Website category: university
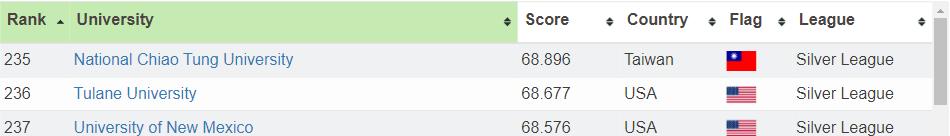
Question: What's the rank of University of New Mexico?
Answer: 237

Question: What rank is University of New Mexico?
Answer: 237

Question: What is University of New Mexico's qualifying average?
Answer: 237

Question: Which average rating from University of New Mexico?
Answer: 237

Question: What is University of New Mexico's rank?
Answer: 237

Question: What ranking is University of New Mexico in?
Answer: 237

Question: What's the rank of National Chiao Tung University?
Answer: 235

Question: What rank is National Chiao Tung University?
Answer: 235

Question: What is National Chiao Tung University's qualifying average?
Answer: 235

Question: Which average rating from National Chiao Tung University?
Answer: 235

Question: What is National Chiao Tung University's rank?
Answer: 235

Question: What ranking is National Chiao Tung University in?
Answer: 235

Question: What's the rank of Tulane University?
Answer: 236

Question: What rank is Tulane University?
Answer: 236

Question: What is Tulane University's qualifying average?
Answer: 236

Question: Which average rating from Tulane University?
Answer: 236

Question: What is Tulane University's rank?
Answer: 236

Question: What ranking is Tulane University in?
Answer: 236

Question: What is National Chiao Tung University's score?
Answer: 68.896

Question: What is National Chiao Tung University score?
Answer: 68.896

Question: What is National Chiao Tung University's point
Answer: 68.896

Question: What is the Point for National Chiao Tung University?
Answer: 68.896

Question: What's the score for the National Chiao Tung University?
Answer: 68.896

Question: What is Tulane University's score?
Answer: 68.677

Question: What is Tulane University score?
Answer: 68.677

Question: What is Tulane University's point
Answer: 68.677

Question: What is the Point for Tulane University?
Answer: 68.677

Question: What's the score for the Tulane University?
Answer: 68.677

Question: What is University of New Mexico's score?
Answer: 68.576

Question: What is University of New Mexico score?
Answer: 68.576

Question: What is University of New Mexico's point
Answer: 68.576

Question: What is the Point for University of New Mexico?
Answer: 68.576

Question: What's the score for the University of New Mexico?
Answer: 68.576

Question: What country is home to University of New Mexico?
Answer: USA

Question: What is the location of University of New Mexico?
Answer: USA

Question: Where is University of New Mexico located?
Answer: USA

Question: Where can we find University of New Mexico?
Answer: USA

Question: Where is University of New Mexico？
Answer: USA

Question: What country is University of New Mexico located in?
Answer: USA

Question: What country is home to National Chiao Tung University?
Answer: Taiwan

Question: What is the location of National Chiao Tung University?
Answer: Taiwan

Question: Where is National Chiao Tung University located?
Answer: Taiwan

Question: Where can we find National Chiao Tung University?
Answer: Taiwan

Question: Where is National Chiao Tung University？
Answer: Taiwan

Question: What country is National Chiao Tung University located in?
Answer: Taiwan

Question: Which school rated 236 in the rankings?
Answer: Tulane University

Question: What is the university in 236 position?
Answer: Tulane University

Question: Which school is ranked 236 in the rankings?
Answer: Tulane University

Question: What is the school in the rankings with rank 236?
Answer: Tulane University

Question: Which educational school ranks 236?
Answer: Tulane University

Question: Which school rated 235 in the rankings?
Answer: National Chiao Tung University

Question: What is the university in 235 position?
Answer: National Chiao Tung University

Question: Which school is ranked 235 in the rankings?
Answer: National Chiao Tung University

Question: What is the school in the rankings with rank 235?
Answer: National Chiao Tung University

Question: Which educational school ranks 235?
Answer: National Chiao Tung University

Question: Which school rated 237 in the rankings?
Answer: University of New Mexico

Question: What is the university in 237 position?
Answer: University of New Mexico

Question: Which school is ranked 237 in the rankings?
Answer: University of New Mexico

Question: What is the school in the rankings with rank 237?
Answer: University of New Mexico

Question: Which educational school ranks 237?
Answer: University of New Mexico

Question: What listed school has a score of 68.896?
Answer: National Chiao Tung University

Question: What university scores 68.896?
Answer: National Chiao Tung University

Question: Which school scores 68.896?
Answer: National Chiao Tung University

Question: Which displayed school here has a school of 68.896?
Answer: National Chiao Tung University